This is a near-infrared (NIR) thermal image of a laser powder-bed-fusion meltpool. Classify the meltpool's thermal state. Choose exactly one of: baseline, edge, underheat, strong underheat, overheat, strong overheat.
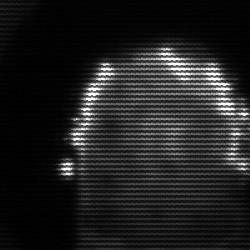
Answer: baseline